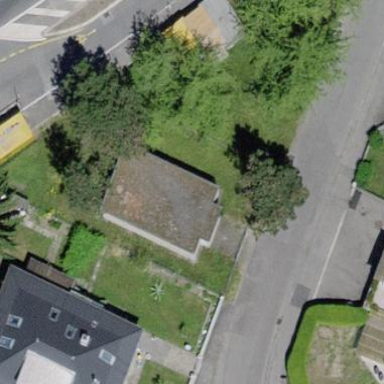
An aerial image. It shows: Service building at substation.